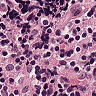
Metastatic tissue present: no